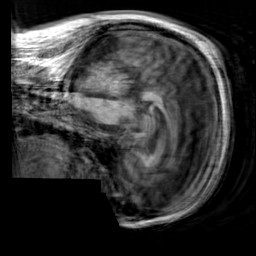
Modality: T1w
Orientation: sagittal
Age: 29
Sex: male
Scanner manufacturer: siemens
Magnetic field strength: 3 T
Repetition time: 2.3 s
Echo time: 0.00303 s